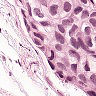
Metastatic tissue present: yes